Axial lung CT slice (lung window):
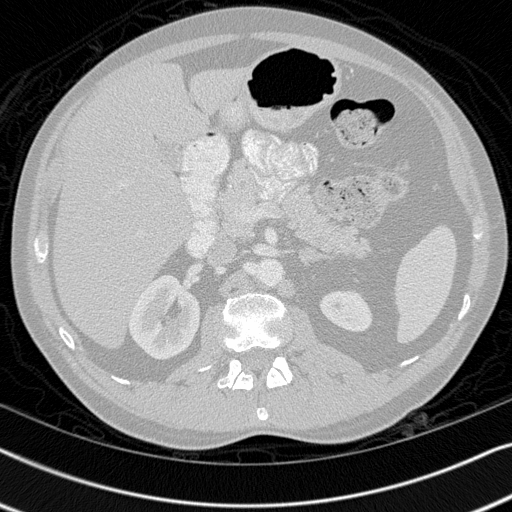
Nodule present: no